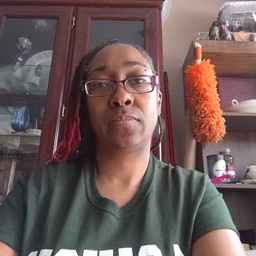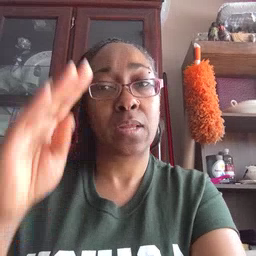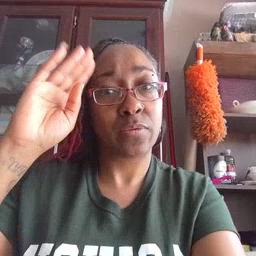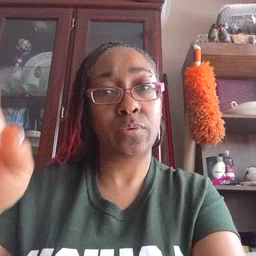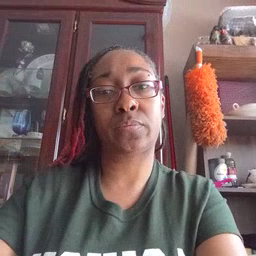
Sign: hello